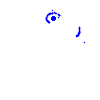
Particle: electron